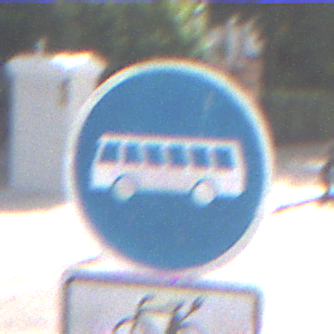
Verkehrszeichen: Busssonderstreifen
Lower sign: EinspurigeFahrzeugeFrei6
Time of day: MorningAfternoon
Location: Outdoor (Urban)
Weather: PartlyCloudy
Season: NotSpecified
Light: Natural